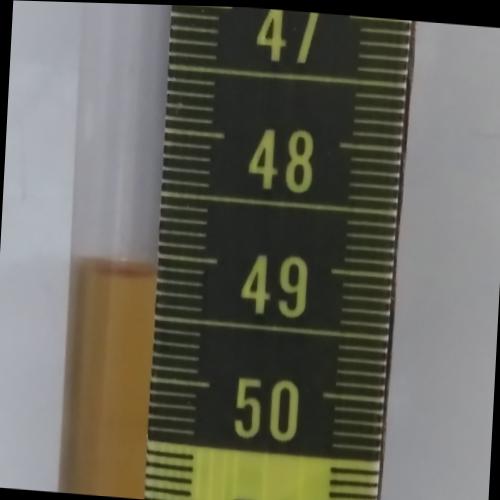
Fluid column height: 49.2 cm